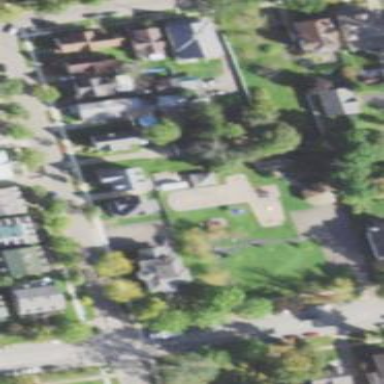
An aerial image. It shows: Playground area for leisure activities on the land.